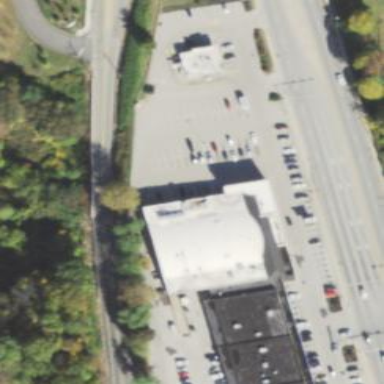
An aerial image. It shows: Retail building.